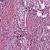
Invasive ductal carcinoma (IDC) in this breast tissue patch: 1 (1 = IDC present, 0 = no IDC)